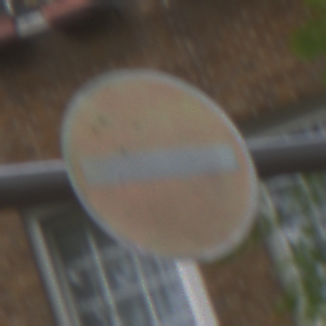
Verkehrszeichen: VerbotDerEinfahrt
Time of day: MorningAfternoon
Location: Outdoor (Urban)
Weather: Overcast
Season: NotSpecified
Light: Natural